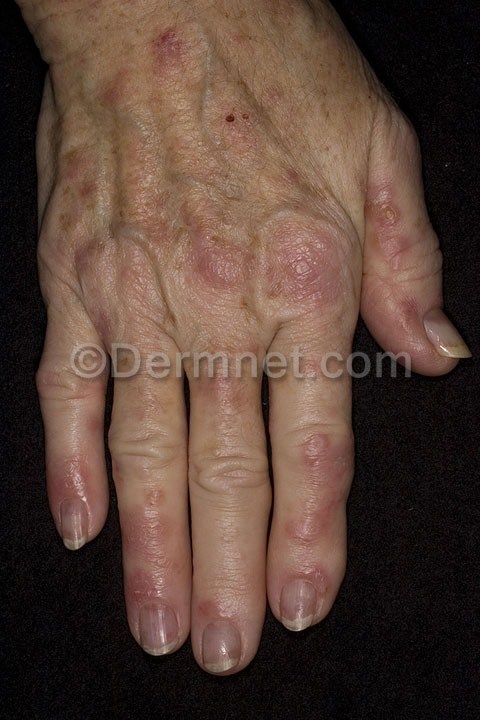
Disease: Psoriasis pictures Lichen Planus and related diseases